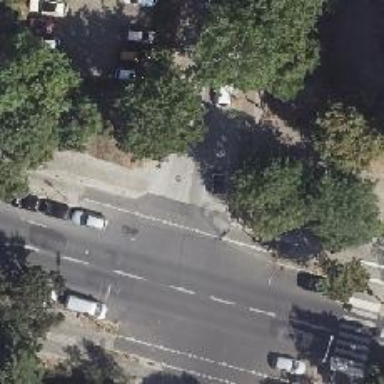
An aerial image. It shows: Asphalt footpath with unmarked crossing.